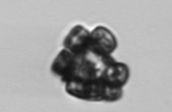
Label: Delphineis